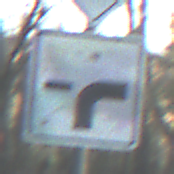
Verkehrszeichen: VerlaufVorfahrtsstrasse9
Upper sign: Vorfahrtsstrasse
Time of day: SunriseSunset
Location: Outdoor (Nature)
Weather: Clear
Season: Winter
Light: Natural